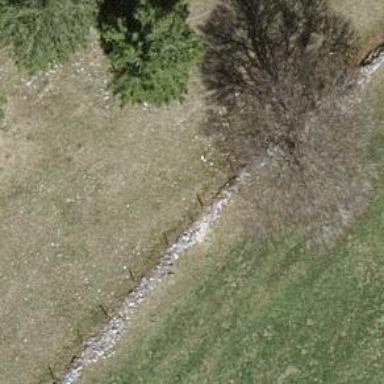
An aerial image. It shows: Dry stone wall barrier.